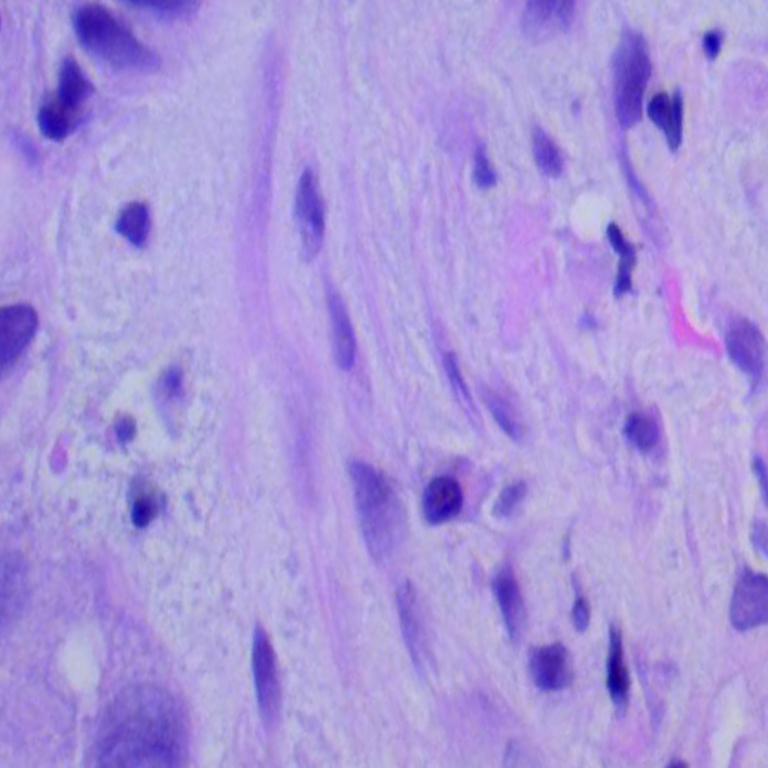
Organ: lung
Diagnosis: squamous carcinomas